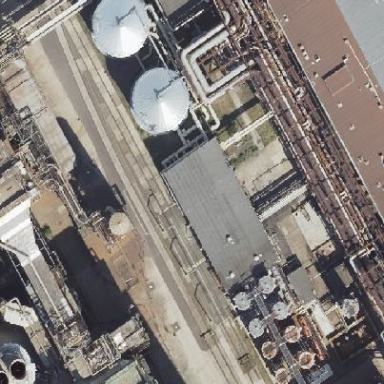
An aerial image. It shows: Industrial building.